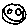
Label: smiley face